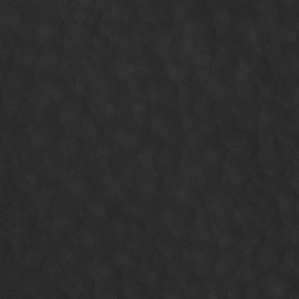
Label: non_frost